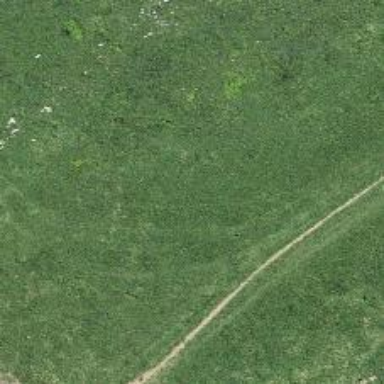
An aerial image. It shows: Path.